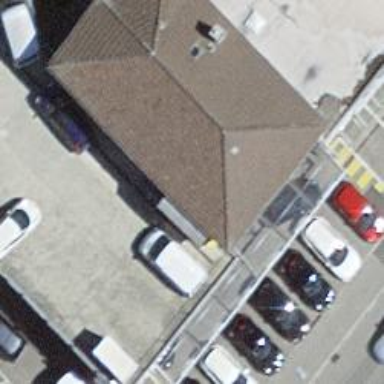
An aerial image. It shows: Car rental facility.